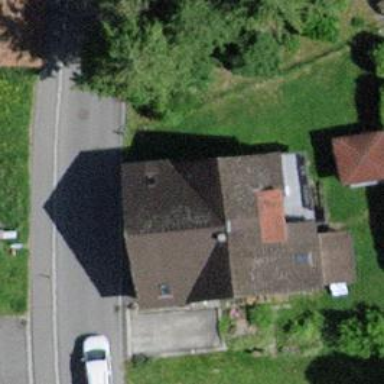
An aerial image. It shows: Detached building.